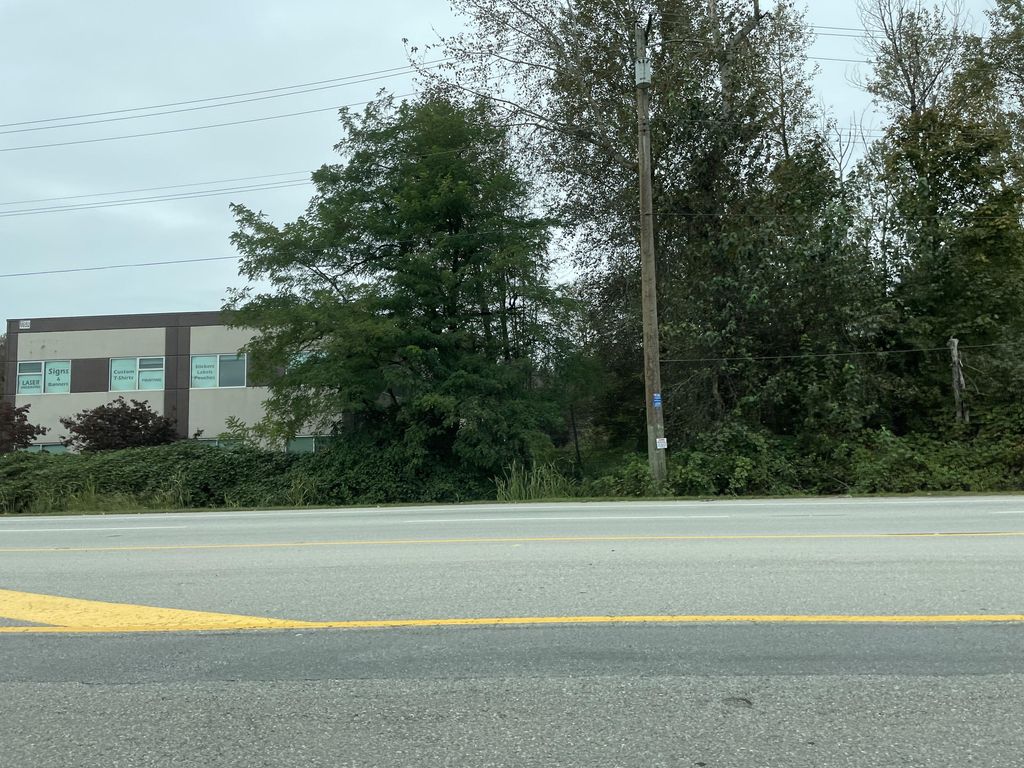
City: vancouver